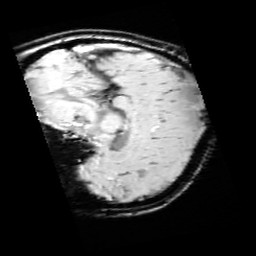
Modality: SWI
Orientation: sagittal
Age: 11
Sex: male
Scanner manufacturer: siemens
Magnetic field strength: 3 T
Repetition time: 0.027 s
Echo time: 0.02 s